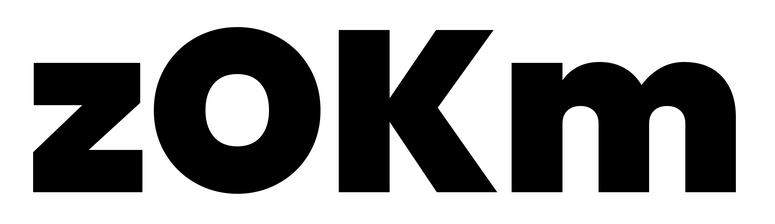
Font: Poppins-Black